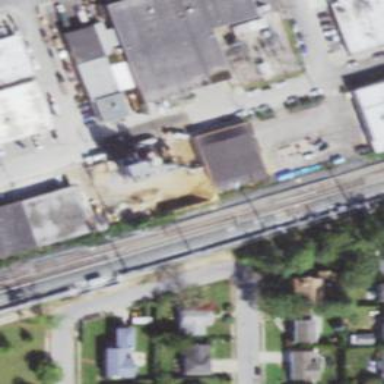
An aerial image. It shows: Electrified railway with rail tracks.